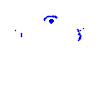
Particle: pion